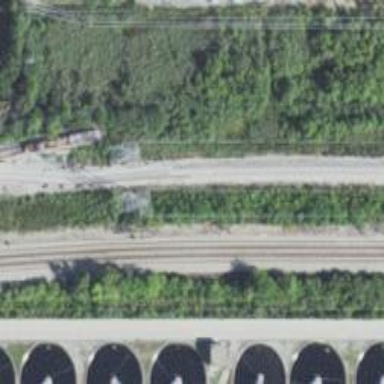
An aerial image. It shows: Electrified rail in service yard.